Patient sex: F
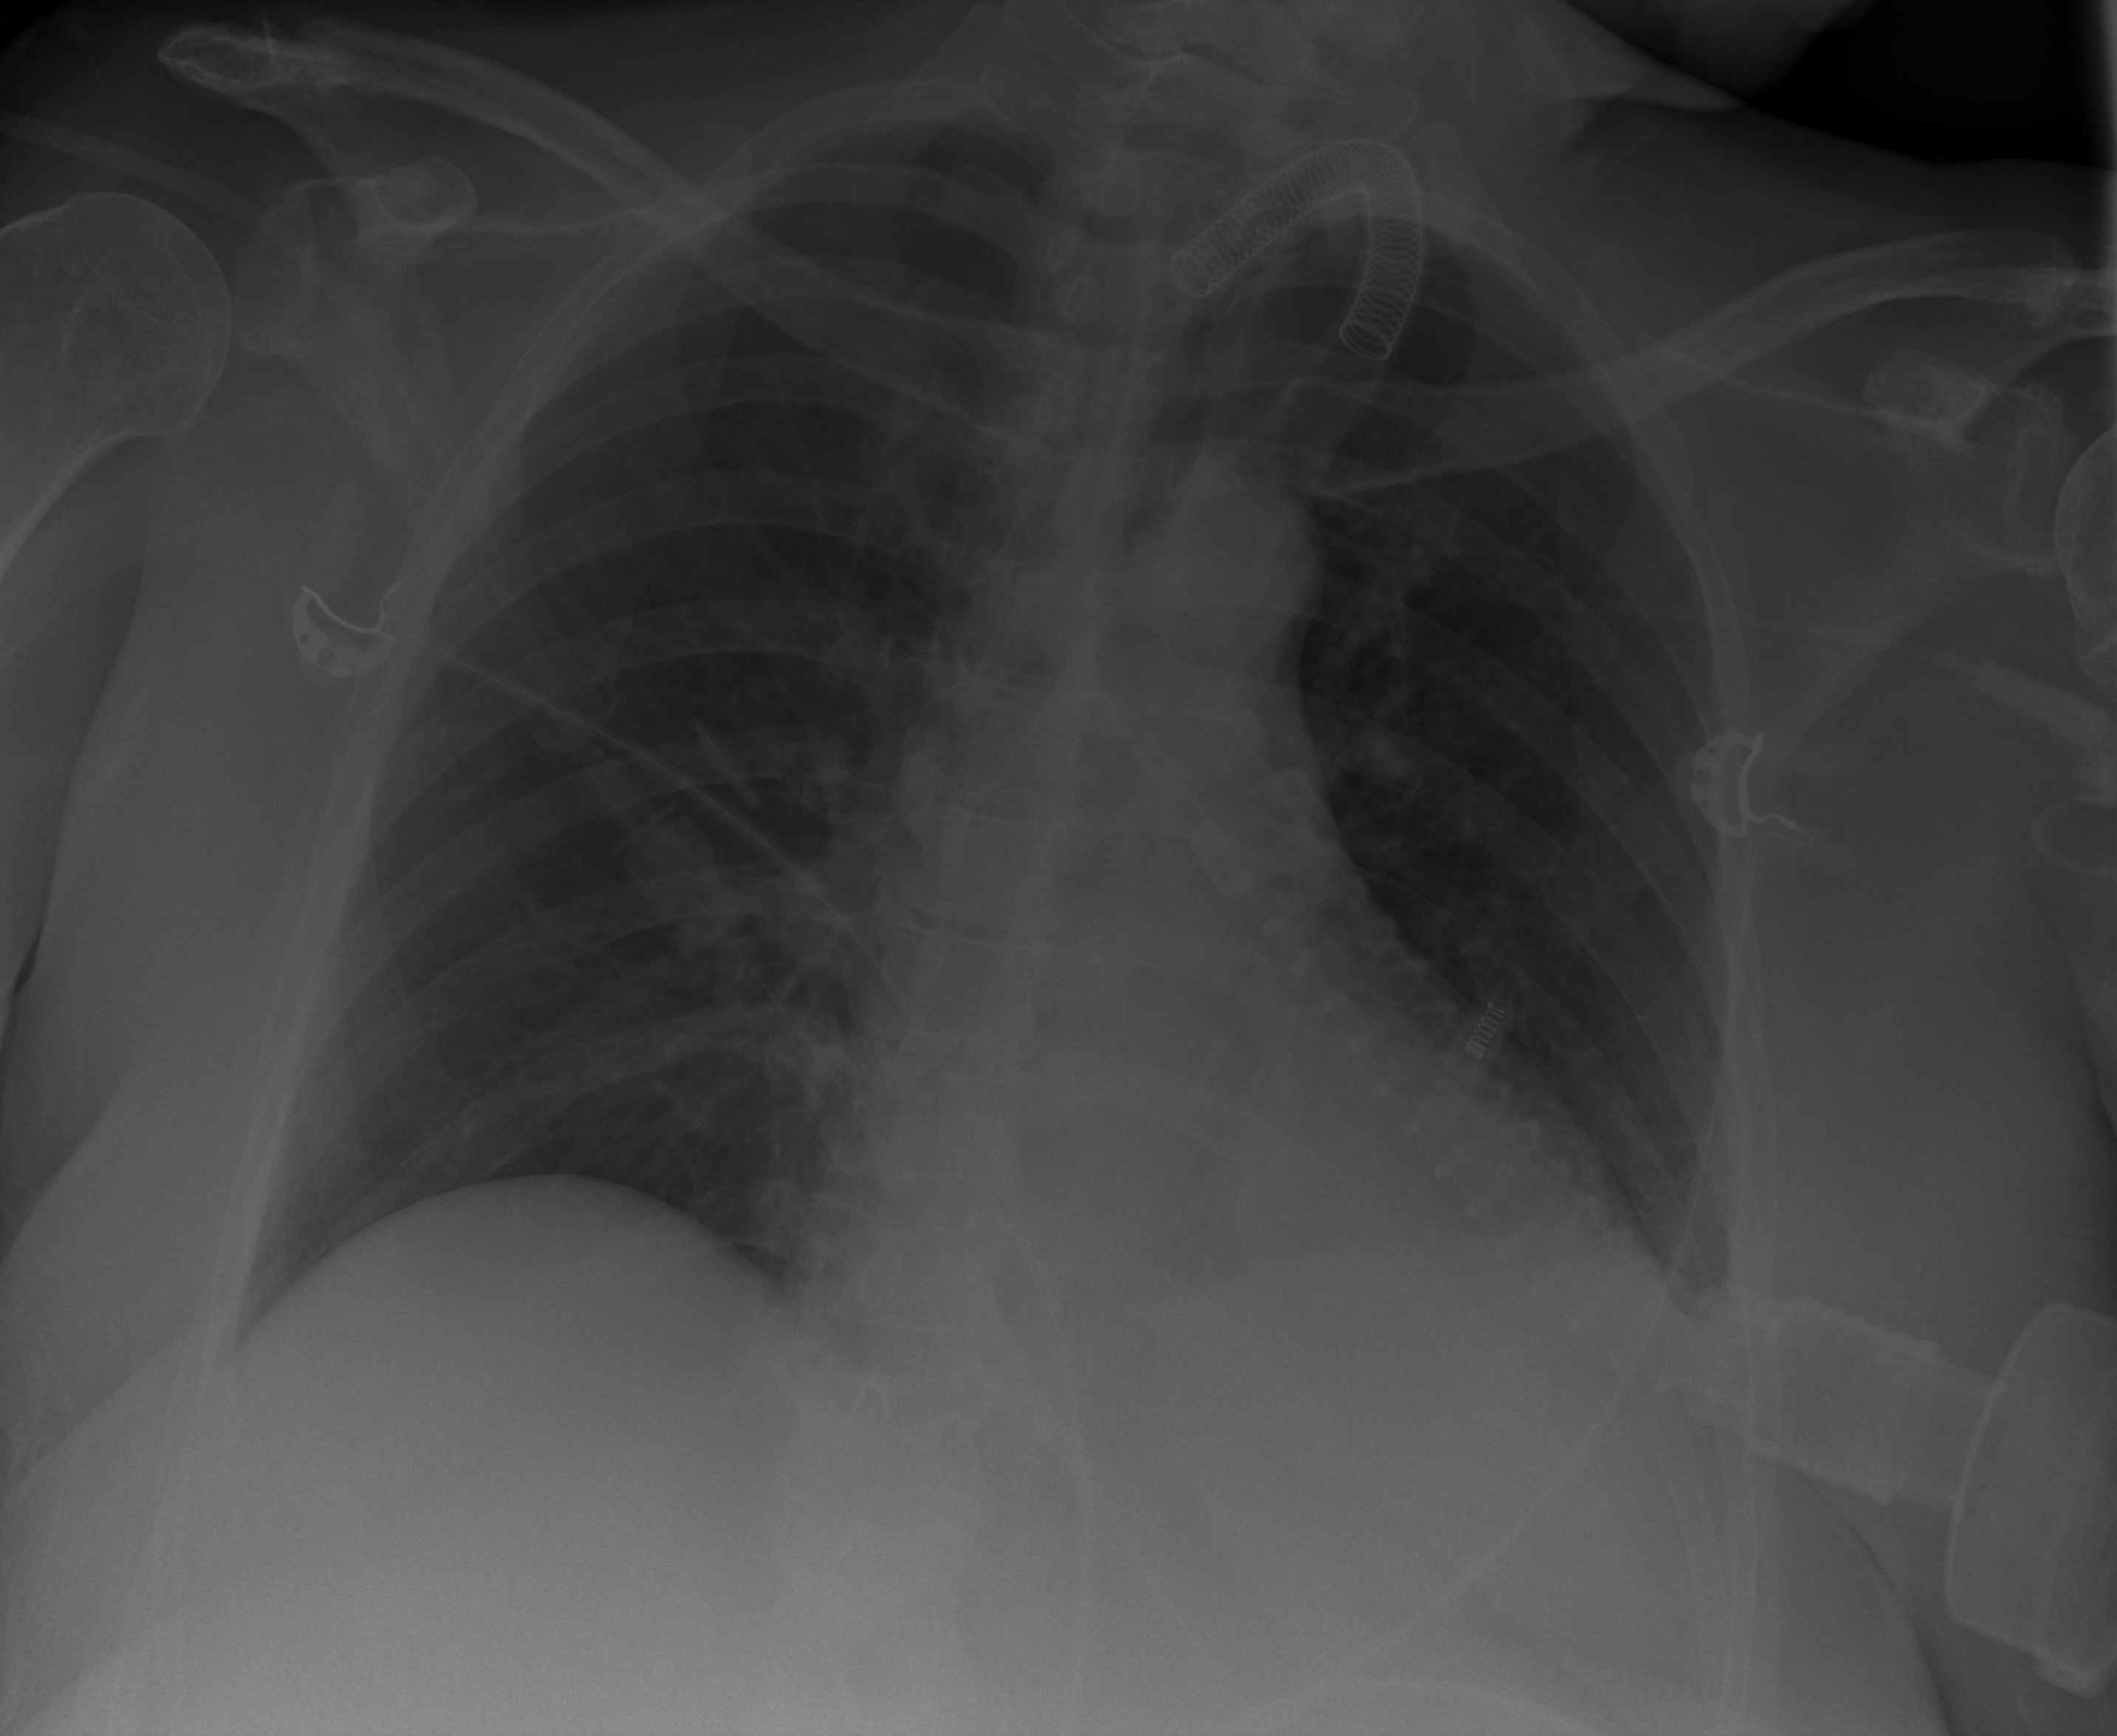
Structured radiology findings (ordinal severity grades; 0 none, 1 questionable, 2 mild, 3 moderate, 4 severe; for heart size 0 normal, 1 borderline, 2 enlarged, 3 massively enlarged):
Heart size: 2
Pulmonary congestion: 0
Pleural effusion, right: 0
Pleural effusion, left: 0
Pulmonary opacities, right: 0
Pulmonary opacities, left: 0
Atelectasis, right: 0
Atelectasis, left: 2